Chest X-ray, AP view. Patient: 69 years old, sex M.
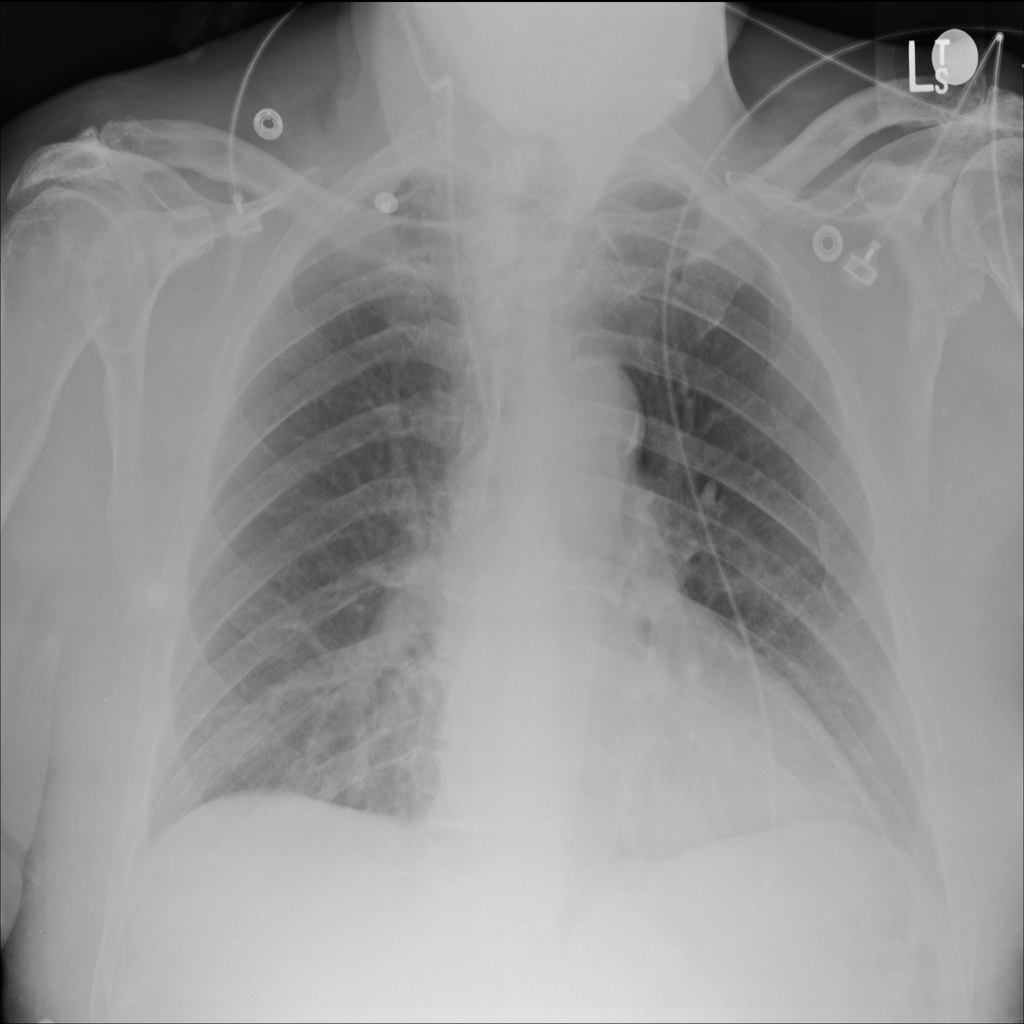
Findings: No Finding